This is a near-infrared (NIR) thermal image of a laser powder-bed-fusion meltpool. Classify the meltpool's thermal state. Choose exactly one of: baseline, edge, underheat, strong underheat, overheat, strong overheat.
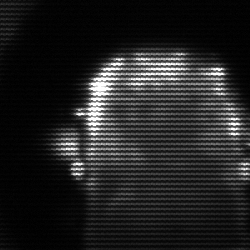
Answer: baseline